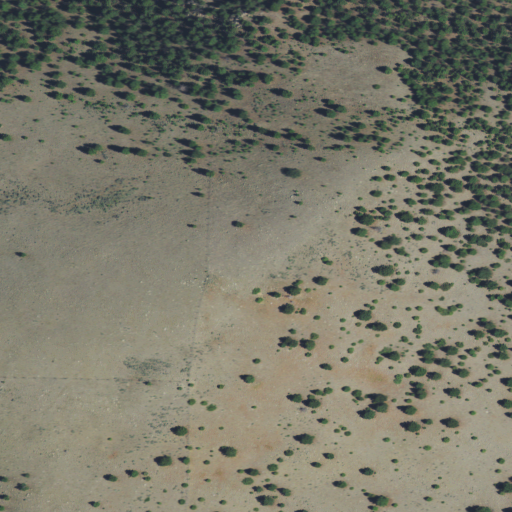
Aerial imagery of mountain in Montana named Bonan Hill containing grassland, shrub, and evergreen forest